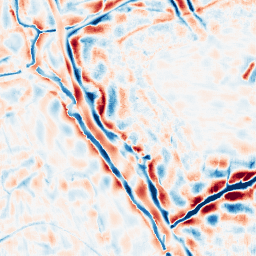
Category: wavelet
Decomposition family: wavelet_dwt
Decomposition parameters: wavelet: db8
level: 4
Upsampling method: fft_zeropad
Upsampling parameters: scale: 2
Upsampling scale: 2